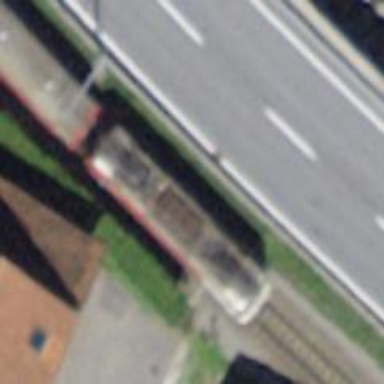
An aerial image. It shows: Railway switch.